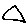
Label: triangle